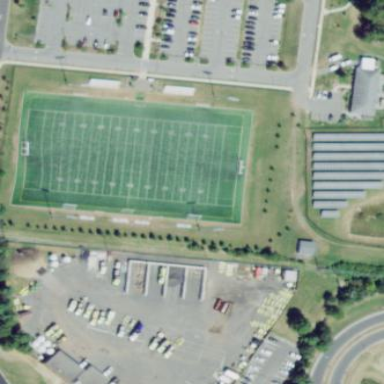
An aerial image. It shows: Area covered with artificial turf.